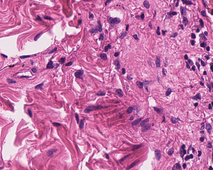
Tumor epithelial tissue: no
Tumor-associated stroma tissue: yes
Normal tissue: no